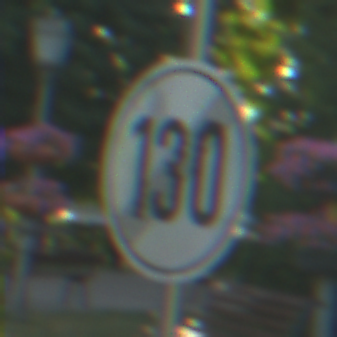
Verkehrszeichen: EndeGeschwindigkeit130
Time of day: SunriseSunset
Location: Outdoor (Suburban)
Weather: PartlyCloudy
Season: NotSpecified
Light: Natural